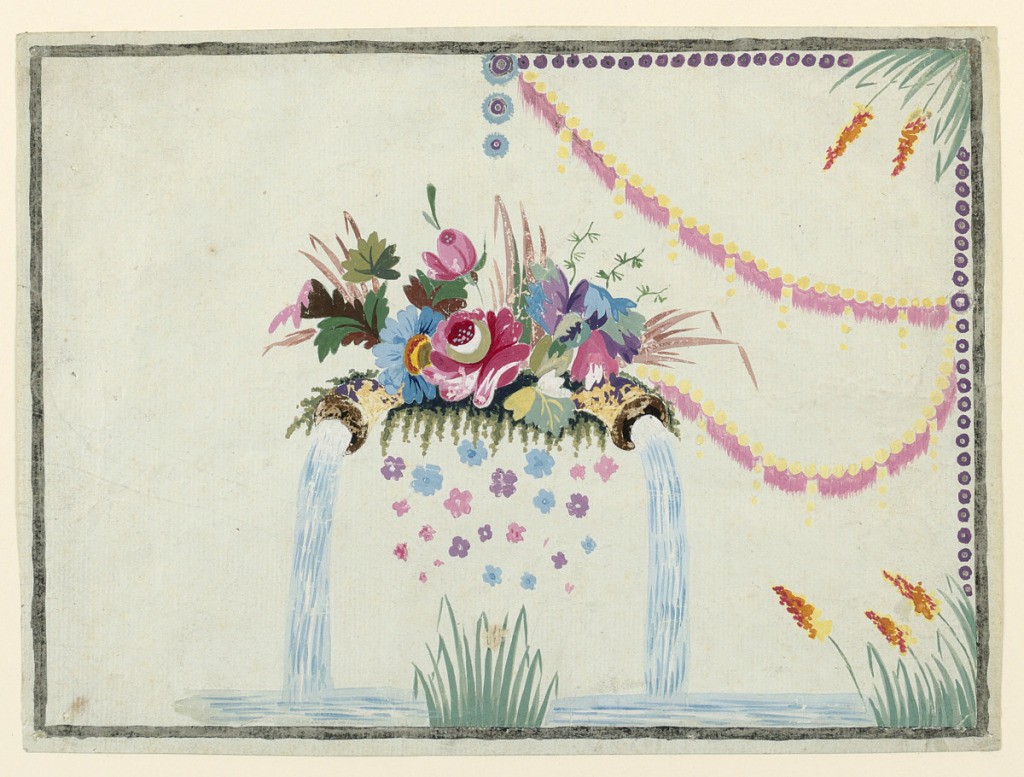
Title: Design for Embroidery
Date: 1780–1790
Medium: Brush and tempera, brush and Chinese white on paper
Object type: Drawing
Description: A group of flowers, leaves, and two cornucopias form the center of a design enclosed within a border. Water pours from the horns to a pool below. Reeds, lower center and at upper right, lower right corners.